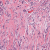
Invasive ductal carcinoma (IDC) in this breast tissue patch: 1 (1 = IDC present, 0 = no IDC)